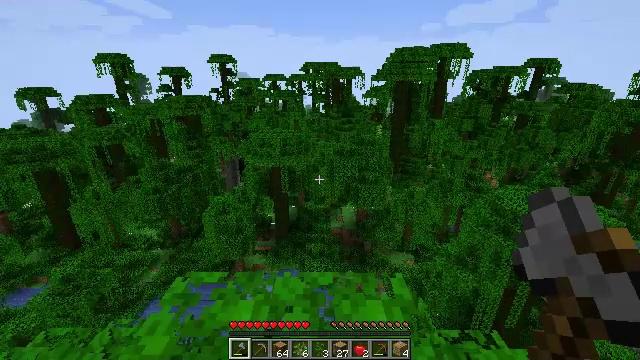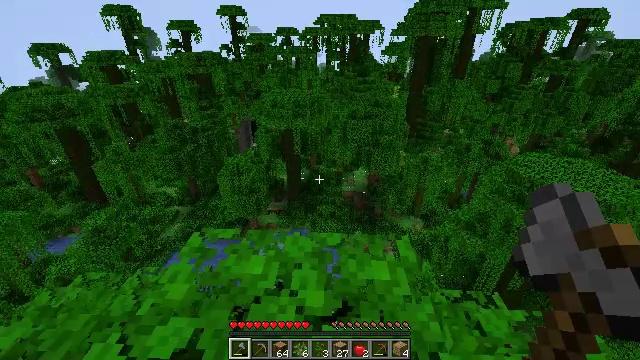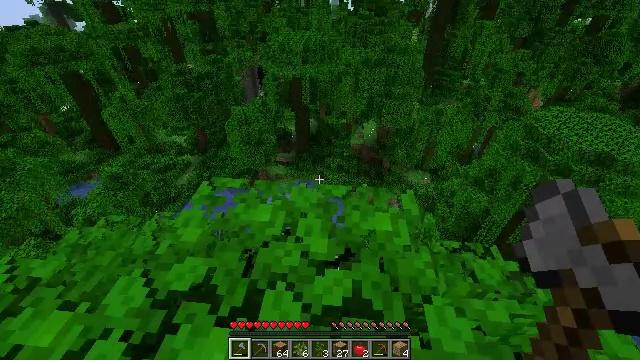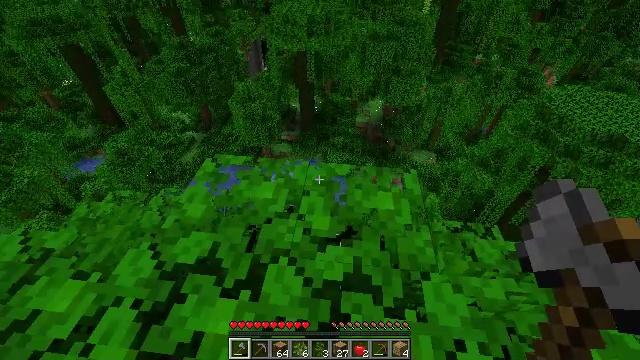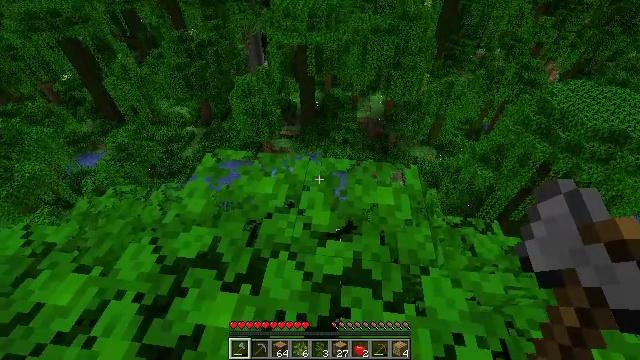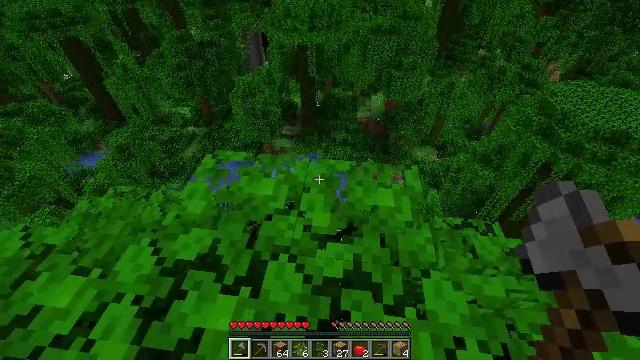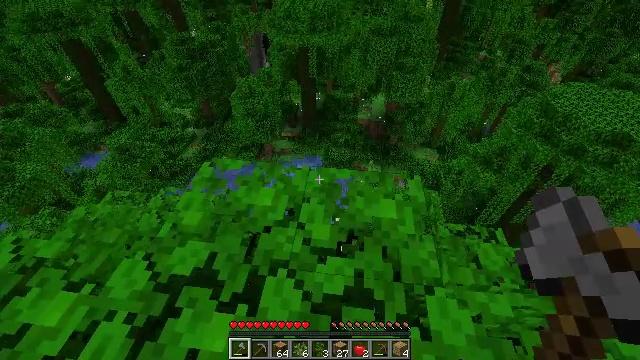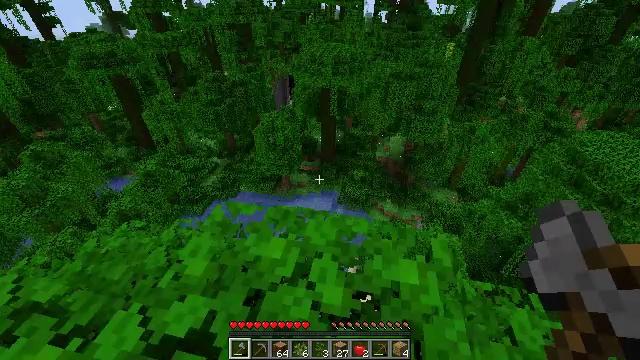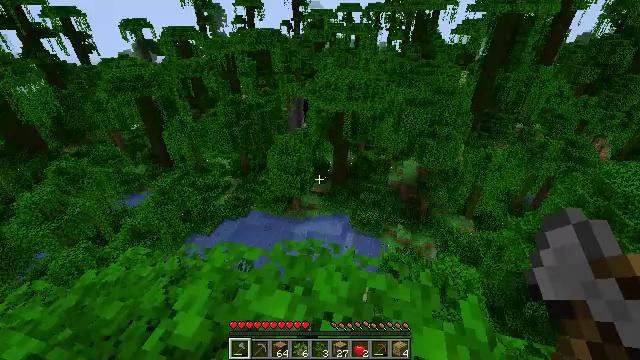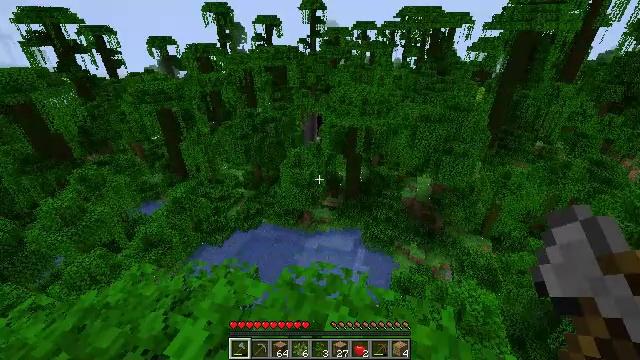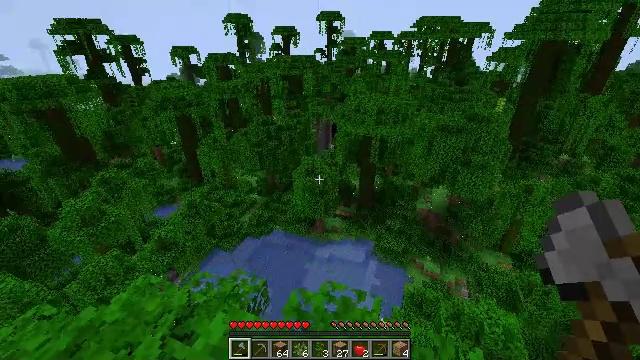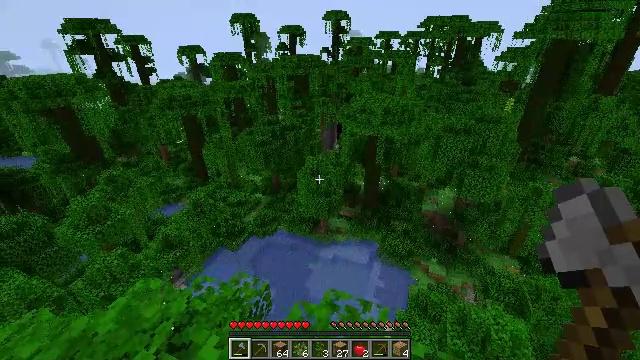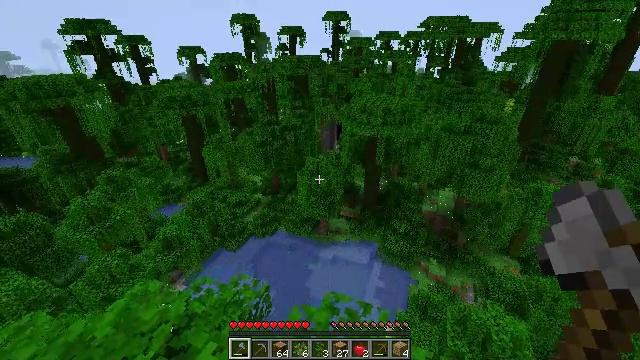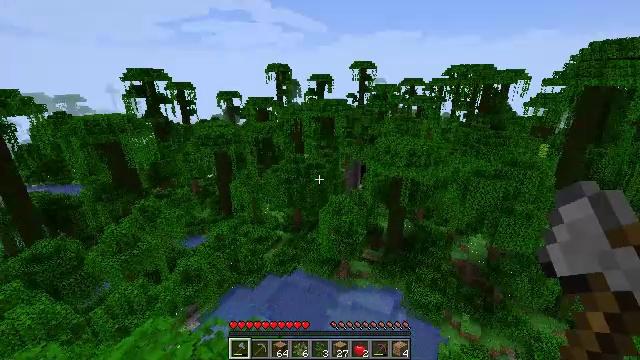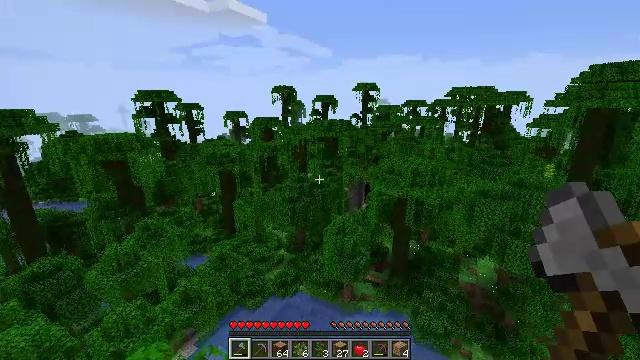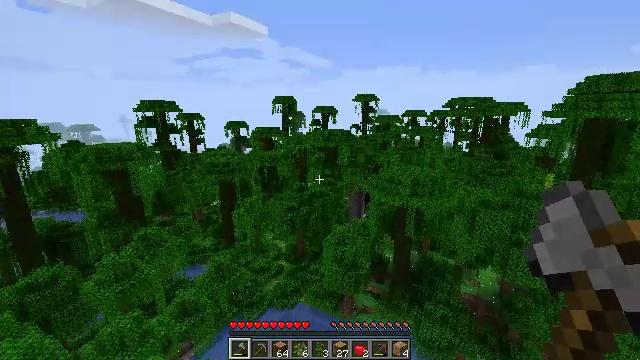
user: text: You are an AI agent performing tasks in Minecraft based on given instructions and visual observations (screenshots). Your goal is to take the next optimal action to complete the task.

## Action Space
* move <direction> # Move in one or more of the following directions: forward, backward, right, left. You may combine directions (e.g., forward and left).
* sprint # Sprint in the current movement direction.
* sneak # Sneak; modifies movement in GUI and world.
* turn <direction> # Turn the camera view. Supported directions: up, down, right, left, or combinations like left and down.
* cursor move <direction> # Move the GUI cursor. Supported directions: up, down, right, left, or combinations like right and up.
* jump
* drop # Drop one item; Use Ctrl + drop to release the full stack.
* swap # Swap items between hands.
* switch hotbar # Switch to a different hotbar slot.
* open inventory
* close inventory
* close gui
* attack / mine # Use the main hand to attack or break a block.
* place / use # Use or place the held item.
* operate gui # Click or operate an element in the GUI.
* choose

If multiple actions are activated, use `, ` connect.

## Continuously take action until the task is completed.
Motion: motion action
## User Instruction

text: Collect the jungle log for building.
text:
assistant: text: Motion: turn left and down
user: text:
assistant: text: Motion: turn left and down
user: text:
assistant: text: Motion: turn left and down
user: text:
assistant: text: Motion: turn down
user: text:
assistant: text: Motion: move forward
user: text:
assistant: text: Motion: move forward
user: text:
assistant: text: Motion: move forward, turn left and up
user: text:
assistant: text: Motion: move forward, turn left and up
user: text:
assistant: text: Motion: move forward, turn left and up
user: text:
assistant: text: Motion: move forward, turn left and up
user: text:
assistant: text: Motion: move forward, turn left
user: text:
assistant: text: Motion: no_op
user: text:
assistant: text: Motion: turn left and up
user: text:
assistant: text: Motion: turn up
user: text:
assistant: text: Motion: turn up
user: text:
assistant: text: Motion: move left
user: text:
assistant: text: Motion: move left
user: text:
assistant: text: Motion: move left
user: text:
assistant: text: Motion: move left
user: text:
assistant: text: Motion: move left, attack / mine
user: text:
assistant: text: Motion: move left, attack / mine
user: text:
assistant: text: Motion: move left, turn right
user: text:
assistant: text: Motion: turn right and down
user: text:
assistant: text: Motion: turn right
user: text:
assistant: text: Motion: no_op
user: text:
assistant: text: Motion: no_op
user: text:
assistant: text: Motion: no_op
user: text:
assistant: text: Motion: no_op
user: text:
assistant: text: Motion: turn left and down
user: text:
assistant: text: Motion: turn left and down